Question: I am trying to place different textures on sides of a 'Box', but without any success.
Here is my code:
'''
BufferedImage texture1 = ...; // brown image
BufferedImage texture2 = ...; // green image
Box box = new Box(1f, 1f, 1f, Box.GENERATE_TEXTURE_COORDS, new Appearance());
TextureAttributes ta = new TextureAttributes();
ta.setTextureMode(TextureAttributes.MODULATE);
Appearance app = new Appearance();
app.setTexCoordGeneration(new TexCoordGeneration(TexCoordGeneration.OBJECT_LINEAR, TexCoordGeneration.TEXTURE_COORDINATE_2));
app.setTexture(new TextureLoader(texture1).getTexture());
app.setTextureAttributes(ta);
box.setAppearance(Box.TOP, app);
Appearance app2 = new Appearance();
app2.setTexCoordGeneration(new TexCoordGeneration(TexCoordGeneration.OBJECT_LINEAR, TexCoordGeneration.TEXTURE_COORDINATE_2));
app2.setTexture(new TextureLoader(texture2).getTexture());
app2.setTextureAttributes(ta);
box.setAppearance(Box.RIGHT, app2);
'''
Result:

Well, it places the images on both sides, but as you can see, they are blured.
I thought it could be caused by wrong 'TexCoordGeneration' applied to the appearance of sides. But I am also not sure if I create the 'Box' instance with correct parameters.
How should I fix this?
Thank you very much for answers!
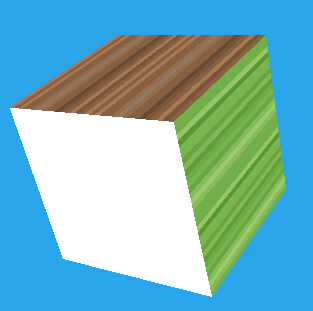
Answer: OK I fixed that by generating my own 'TexCoordGeneration' object with 'Vector4f' objects.
Code:
'''
app.setTexCoordGeneration(this.generateTexCoord(box.getShape(Box.TOP)));
'''
and the method 'generateTexCoord()':
'''
private TexCoordGeneration generateTexCoord(Shape3D shape) {
BoundingBox bb = new BoundingBox(shape.getBounds());
Point3d lower = new Point3d();
Point3d upper = new Point3d();
bb.getLower(lower);
bb.getUpper(upper);
double width = upper.x - lower.x;
double height = upper.y - lower.y;
double deep = upper.z - lower.z;
Vector4f planeX = new Vector4f((float)(1.0/width), 0.0f, 0.0f, (float)(-lower.x/width));
Vector4f planeY = new Vector4f(0.0f, (float)(1.0/height), 0.0f, (float)(-lower.y/height));
Vector4f planeZ = new Vector4f(0.0f, 0.0f, (float)(1.0/deep), (float)(-lower.z/deep));
TexCoordGeneration tcg = new TexCoordGeneration(TexCoordGeneration.OBJECT_LINEAR, TexCoordGeneration.TEXTURE_COORDINATE_2);
if(width == 0) { // RIGHT, LEFT: YZ
tcg.setPlaneS(planeZ);
tcg.setPlaneT(planeY);
} else if(height == 0) { // TOP, BOTTOM: XZ
tcg.setPlaneS(planeX);
tcg.setPlaneT(planeZ);
} else { // FRONT, BACK: XY
tcg.setPlaneS(planeX);
tcg.setPlaneT(planeY);
}
return tcg;
}
'''
Hope that helped someone with same problem. :)